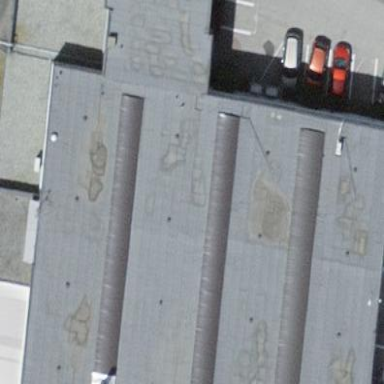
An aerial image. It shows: Industrial building.